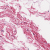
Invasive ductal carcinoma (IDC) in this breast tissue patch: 0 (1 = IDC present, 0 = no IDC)